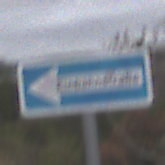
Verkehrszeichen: EinbahnstrasseLinksweisend
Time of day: Midday
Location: Outdoor (Nature)
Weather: Overcast
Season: NotSpecified
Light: Natural